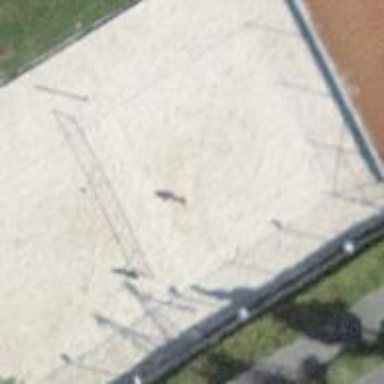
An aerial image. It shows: Sandy pitch for beach volleyball.